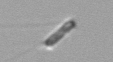
Label: Chaetoceros_subtilis